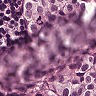
Metastatic tissue present: yes